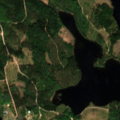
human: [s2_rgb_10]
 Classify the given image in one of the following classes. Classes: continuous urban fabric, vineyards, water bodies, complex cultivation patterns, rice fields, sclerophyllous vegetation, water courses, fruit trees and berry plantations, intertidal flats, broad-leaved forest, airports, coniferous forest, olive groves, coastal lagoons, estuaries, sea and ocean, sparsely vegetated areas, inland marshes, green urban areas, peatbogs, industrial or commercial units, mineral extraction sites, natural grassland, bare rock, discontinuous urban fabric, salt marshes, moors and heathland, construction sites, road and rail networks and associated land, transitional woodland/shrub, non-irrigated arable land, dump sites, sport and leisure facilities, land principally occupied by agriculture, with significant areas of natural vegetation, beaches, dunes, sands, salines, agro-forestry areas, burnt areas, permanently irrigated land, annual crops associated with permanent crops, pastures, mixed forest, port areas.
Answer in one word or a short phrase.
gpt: coniferous forest, mixed forest, transitional woodland/shrub, water bodies